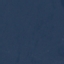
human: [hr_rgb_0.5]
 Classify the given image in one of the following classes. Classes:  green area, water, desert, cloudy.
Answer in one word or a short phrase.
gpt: water